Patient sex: M
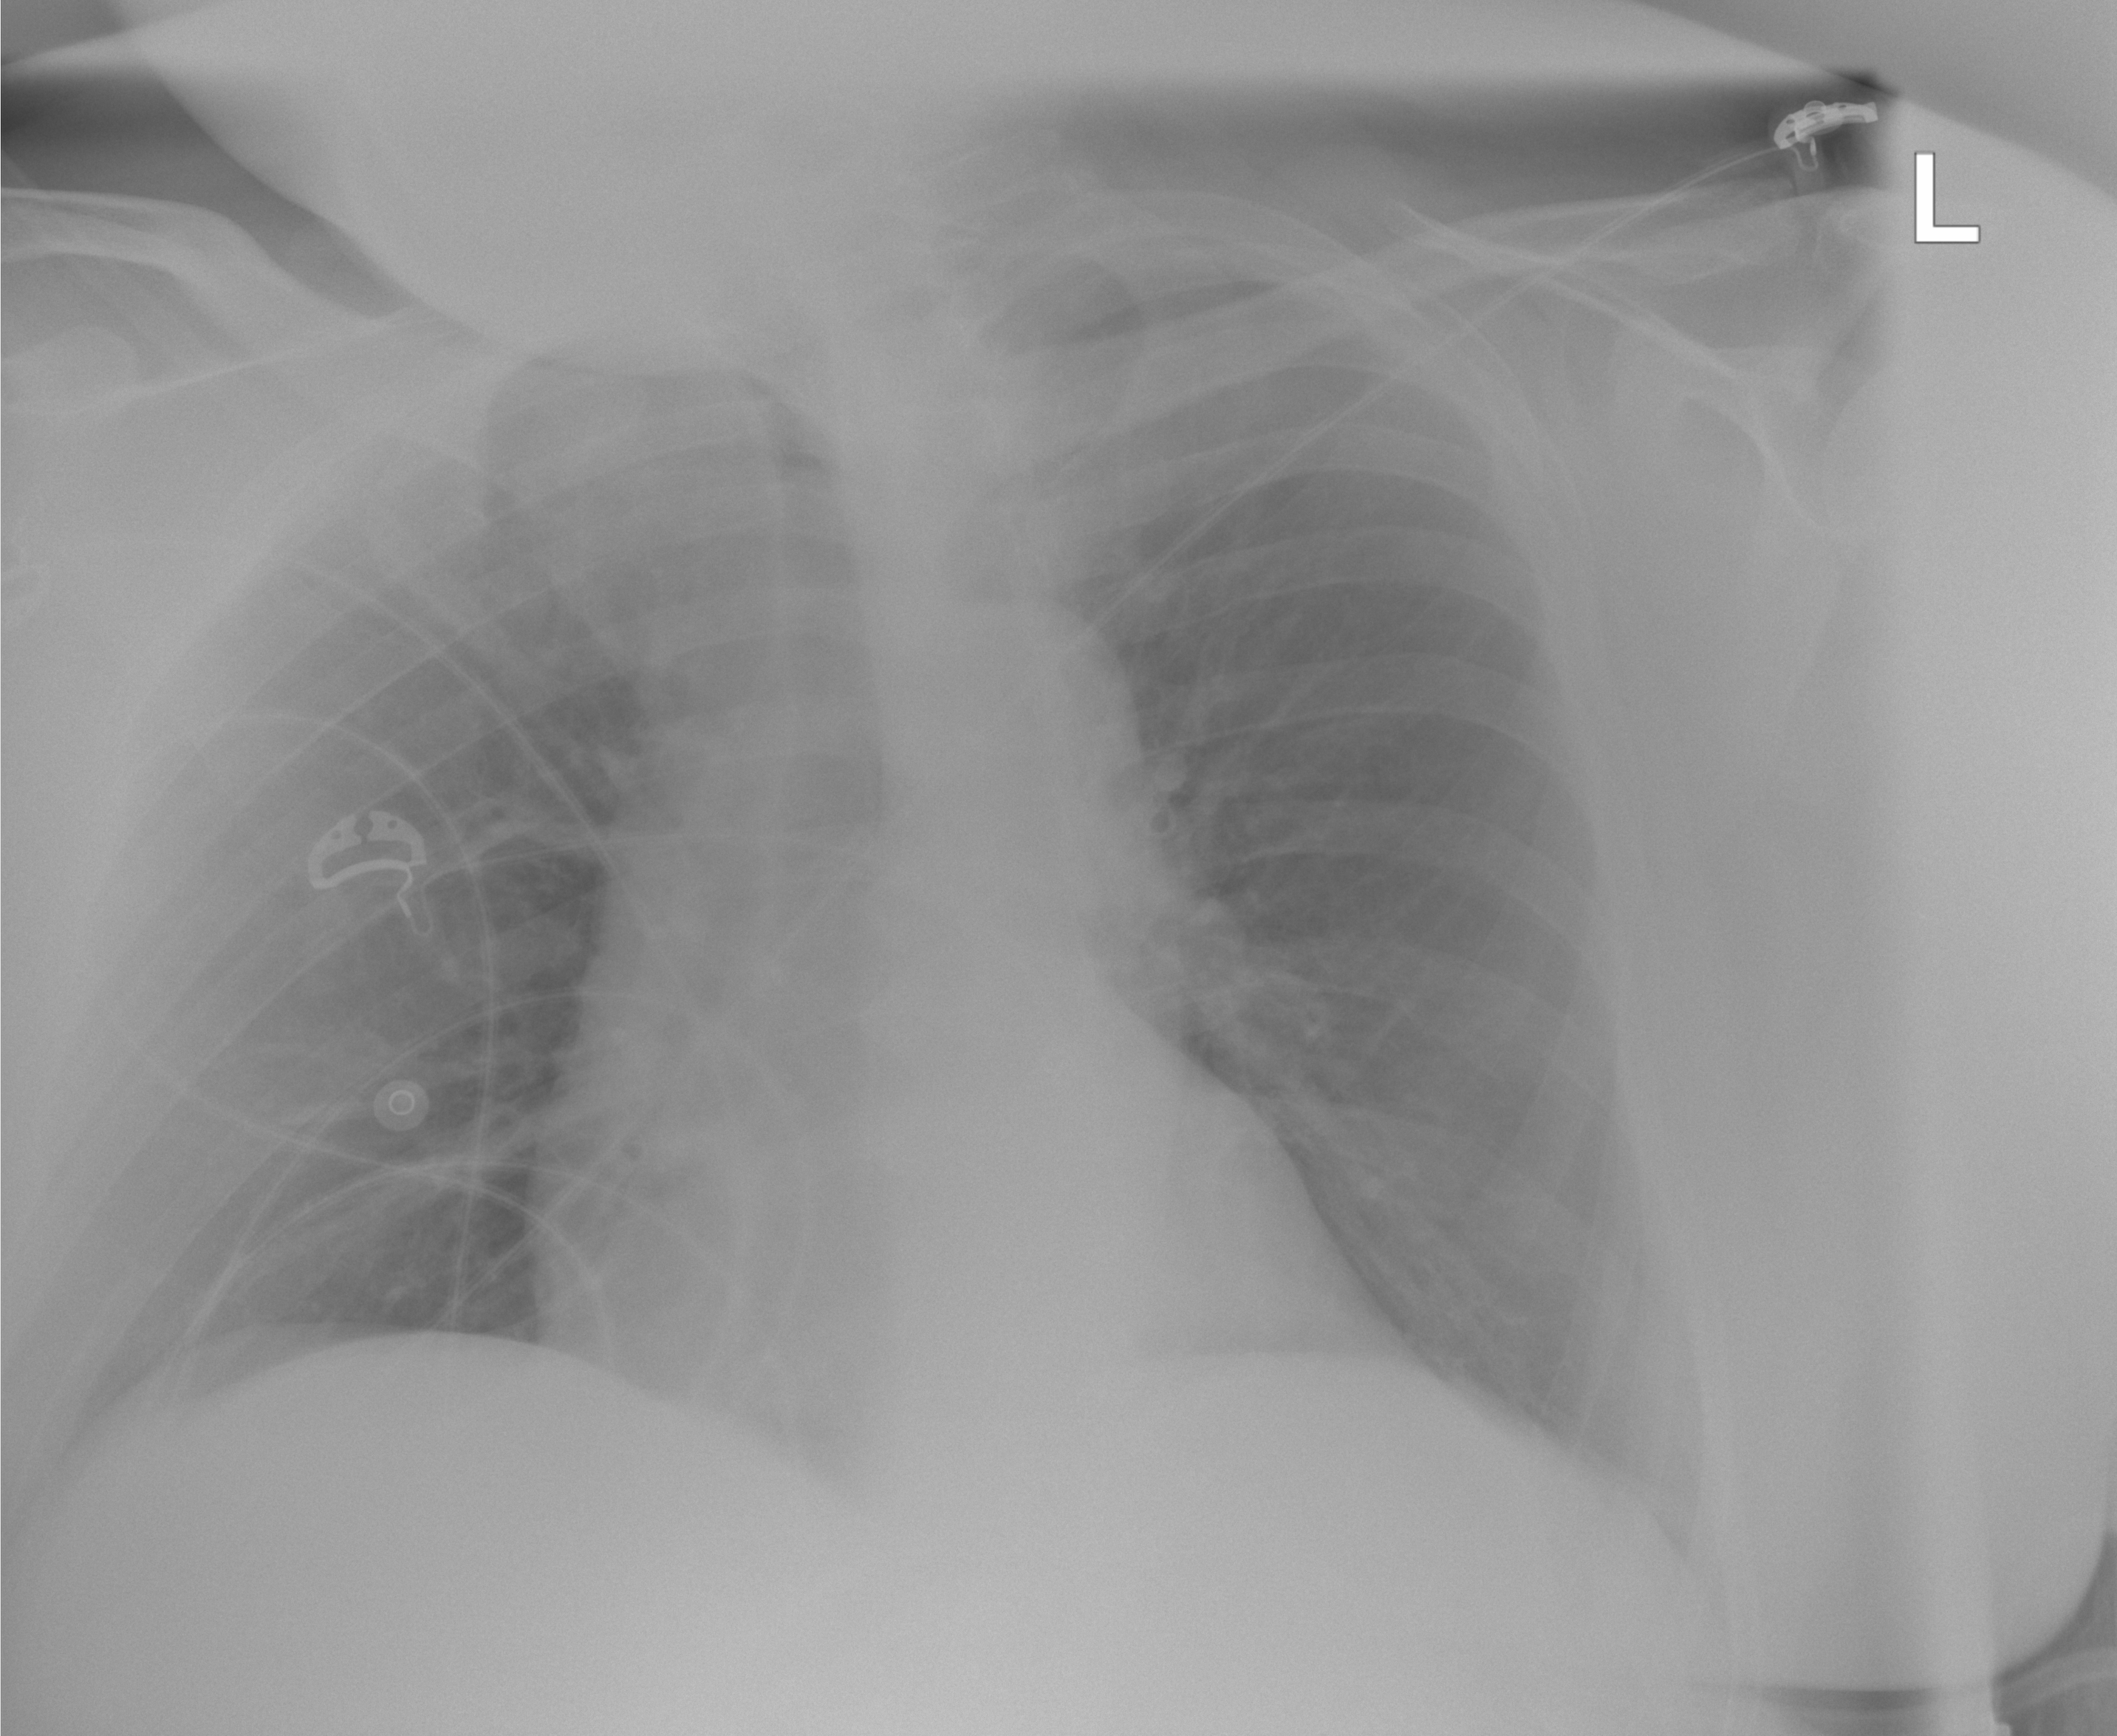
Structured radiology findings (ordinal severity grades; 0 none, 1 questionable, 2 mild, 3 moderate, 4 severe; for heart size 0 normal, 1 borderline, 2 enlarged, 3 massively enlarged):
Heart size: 0
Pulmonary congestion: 0
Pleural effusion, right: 2
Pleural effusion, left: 0
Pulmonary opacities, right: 0
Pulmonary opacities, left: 0
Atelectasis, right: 0
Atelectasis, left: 0